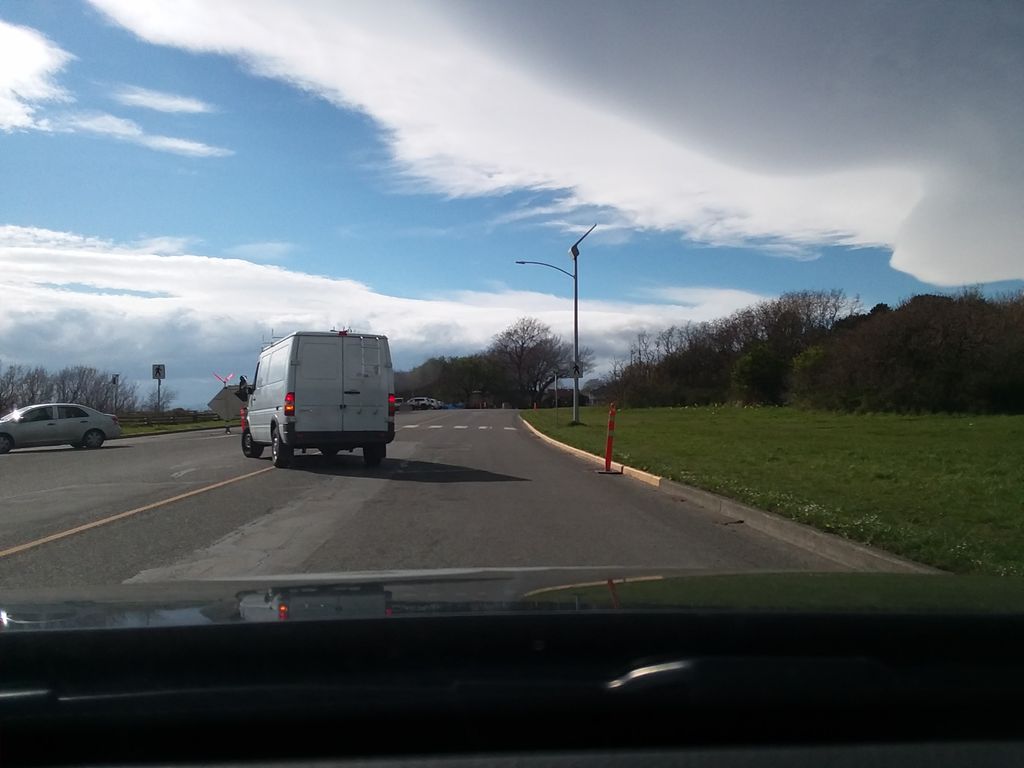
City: victoria